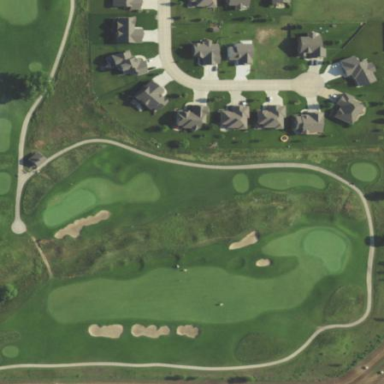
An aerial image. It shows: Area of rough grass used for golf.